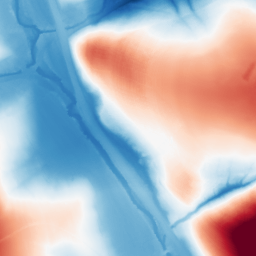
Category: morphological
Decomposition family: tophat_combined
Decomposition parameters: size: 100
Upsampling method: quadratic
Upsampling parameters: scale: 4
Upsampling scale: 4